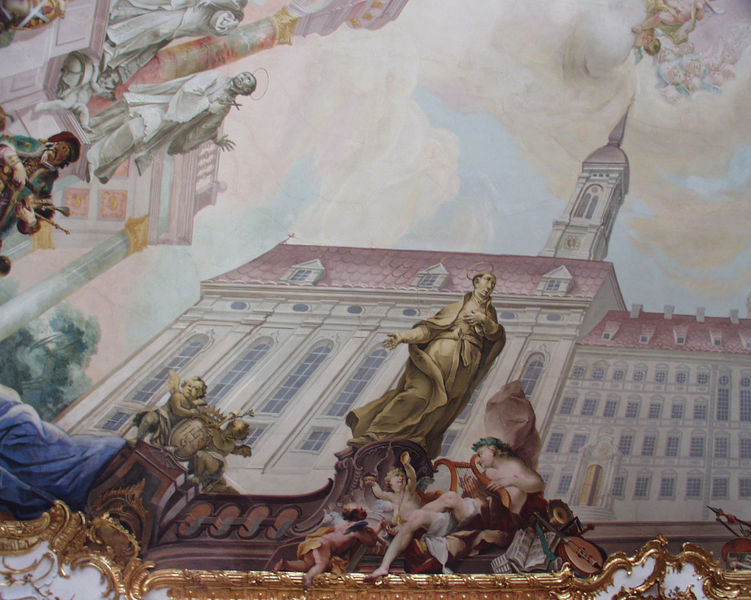
Titel: Ansicht Dillingen - Kirche(Ausschnitt)
Künstler: Johann Anwander
Standort: Dillingen
Institution: Goldener Saal
Schlagwörter: baum, blau, dunkel, flügel, gemälde, gott, himmel, mann, nackt, schatten, umhang, weiß, wolken, bäume, gelb, grün, kirchturm, menschen, sitzen, stadt, braun, bunt, fenster, grau, hell, licht, marmor, pastell, säule, säulen, tür, türkis, ausblick, blick, dach, gebäude, gürtel, haus, rose, rot, tuch, wolke, beige, fest, malerei, ornament, feier, wand, architektur, barock, blass, rahmen, stein, häuser, brüstung, kirche, figur, gewand, gold, mantel, stoff, decke, rokkoko, gitarre, instrumente, musik, musiker, person, krone, renaissance, rokoko, rosa, zart, brunnen, turm, engel, putte, putto, skulptur, statue, balkon, bein, ecke, fassade, fassaden, perspektive, spieler, noten, dächer, ziegel, violett, grisaille, saal, figuren, kuppel, lanze, dekoration, detail, musizieren, notenblätter, wandgemälde, wandmalerei, uhr, stuck, geländer, tiefe, monumental, freude, grun, tor, betrachter, halle, wei, gewölbe, vergoldet, glaube, glockenturm, kloster, kreuz, sprossen, balustrade, dom, dachfenster, denkmal, gauben, kugel, allegorie, kranz, künste, lorbeerkranz, fürst, kathedrale, wappen, geige, heiligenschein, kreuze, statuen, untersicht, zimmermann, christlich, fresken, segnen, obelisk, rouge, mönch, franziskus, heiliger, etagen, gaube, ballustrade, himel, kassetten, heilige, speer, deckengemälde, fresko, laute, mandoline, apoll, golden, harfe, dudelsack, kitsch, prunk, lyra, heilig, putten, ornamentik, illusion, allegorien, leier, putti, panflöte, peinture, sakral, fresco, vergoldung, musikant, attribut, standbild, ville, turmuhr, bleu, lyre, deckenmalerei, schäfte, zentralbau, musiknoten, dreidimensional, froschperspektive, rundbogenfenster, säulenschäfte, pastellig, würzburg, rocaille, hotel, trompete, kirchenbau, siegessäule, triumpf, verzerrt, stifter, gegenreformation, chapelle, illusionsmalerei, laier, musikinstrumente, notenbuch, violon, heiligenschien, anges, illusionistisch, räumlichkeit, sculpture, goldstuck, optische täuschung, deckenfresko, kirchendach, jesuiten, pastel, heiligen, illusionismus, stuckatur, barucca, roccoco, plafond, verherrlichung, saint, quadratur, deckenfresco, dillingen, balttgold, dachzeigel, deckenmalerie, engeö, fallende linien, fersko, goldener saal, günther, heiligem, hl. franziskus, illsusionsmalerei, musikinstument, musikintrument, münch, perspektivität, profanauschmückung, puuti, schelen, stuccatur, stucko lustro, trompe l'il, unterblick, verheißung, musique, cupidon, deckenfreso, instrument, or, studienkirche, ein heiliger, perspektive von unten, eine kirche, emporstreben